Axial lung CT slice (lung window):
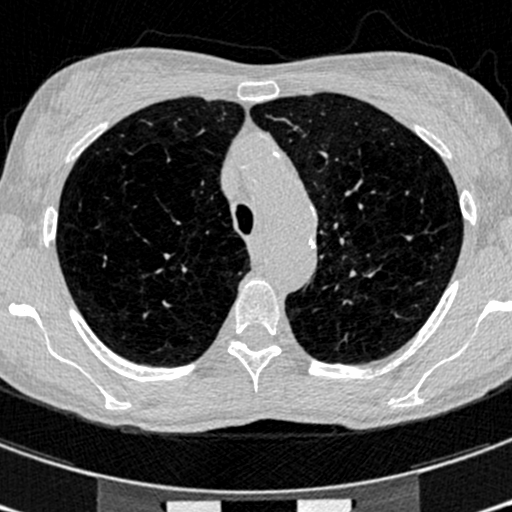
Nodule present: no